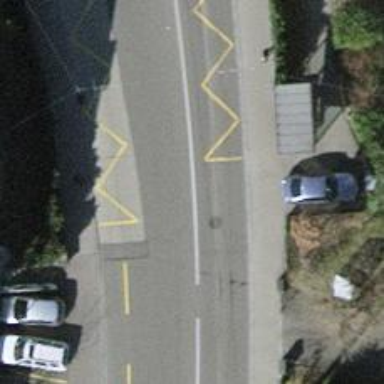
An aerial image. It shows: Bus stop for trolleybuses with designated stop position.